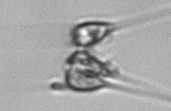
Label: Asterionellopsis_glacialis